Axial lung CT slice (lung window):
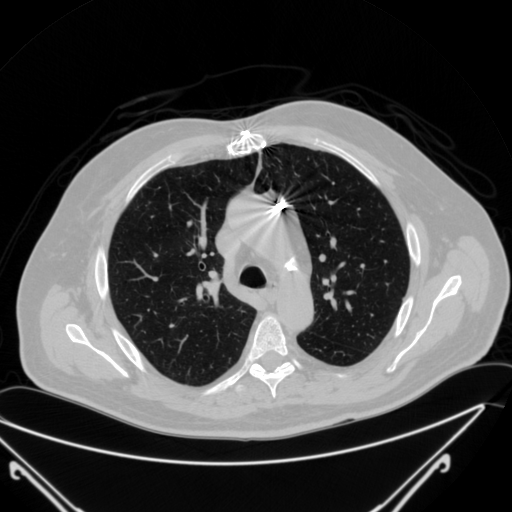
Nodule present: no